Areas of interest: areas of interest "Northern Wei Culture Garden"
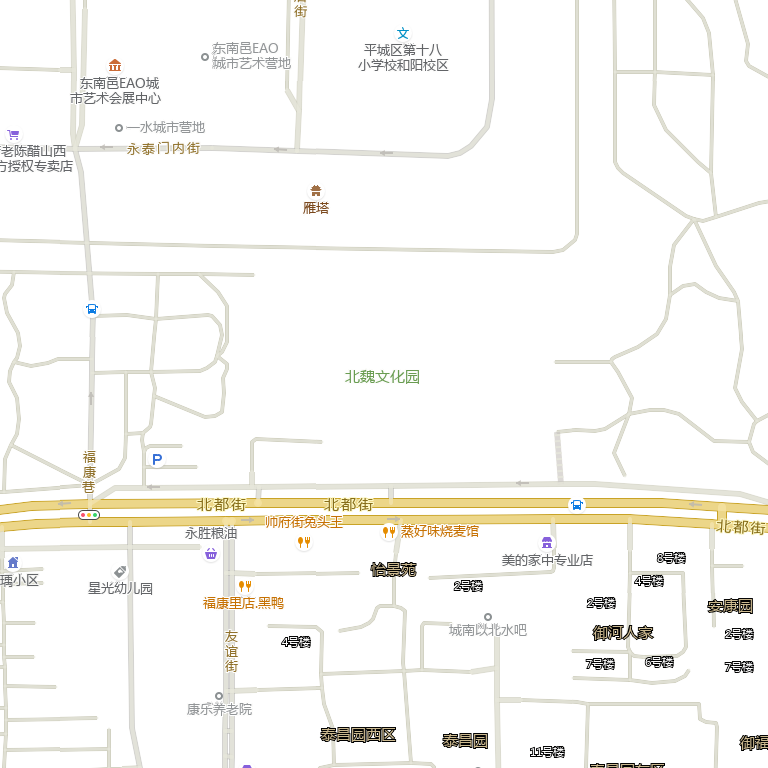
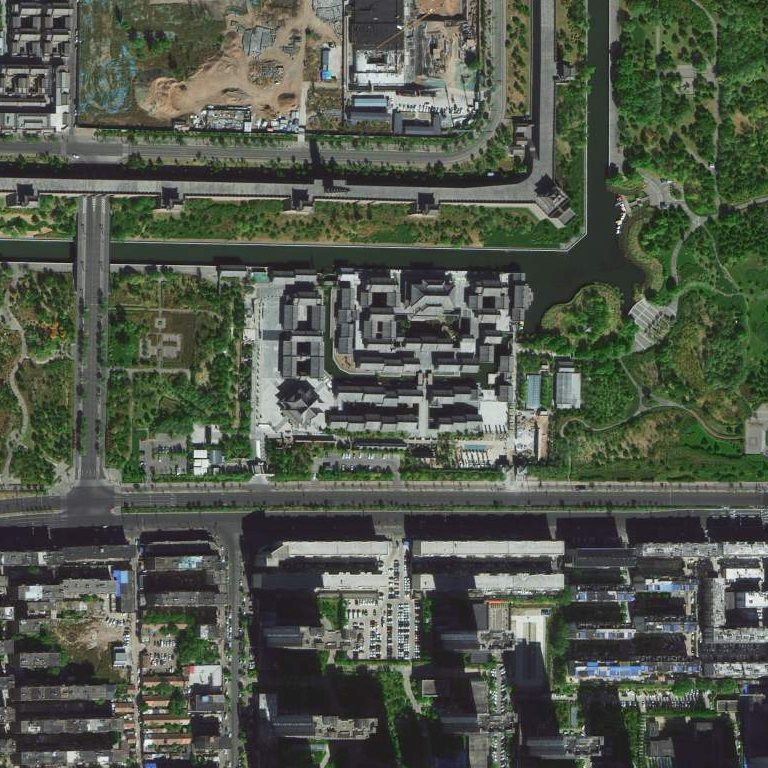